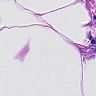
Metastatic tissue present: no